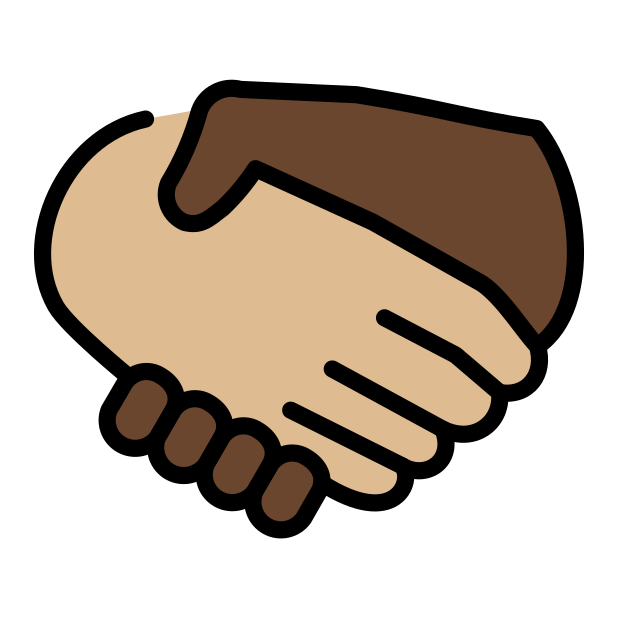
handshake: medium-light skin tone, dark skin tone